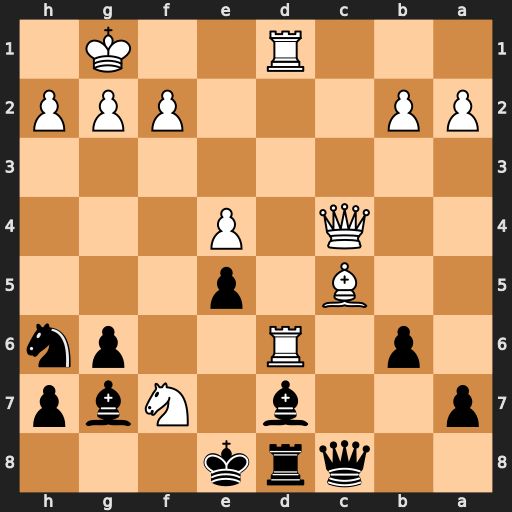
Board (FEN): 2qrk3/p2b1Nbp/1p1R2pn/2B1p3/2Q1P3/8/PP3PPP/3R2K1
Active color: b
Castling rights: -
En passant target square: -
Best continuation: Nxf7 Rxd7 Rxd7 Qe6+ Kd8